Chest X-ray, AP view. Patient: 48 years old, sex M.
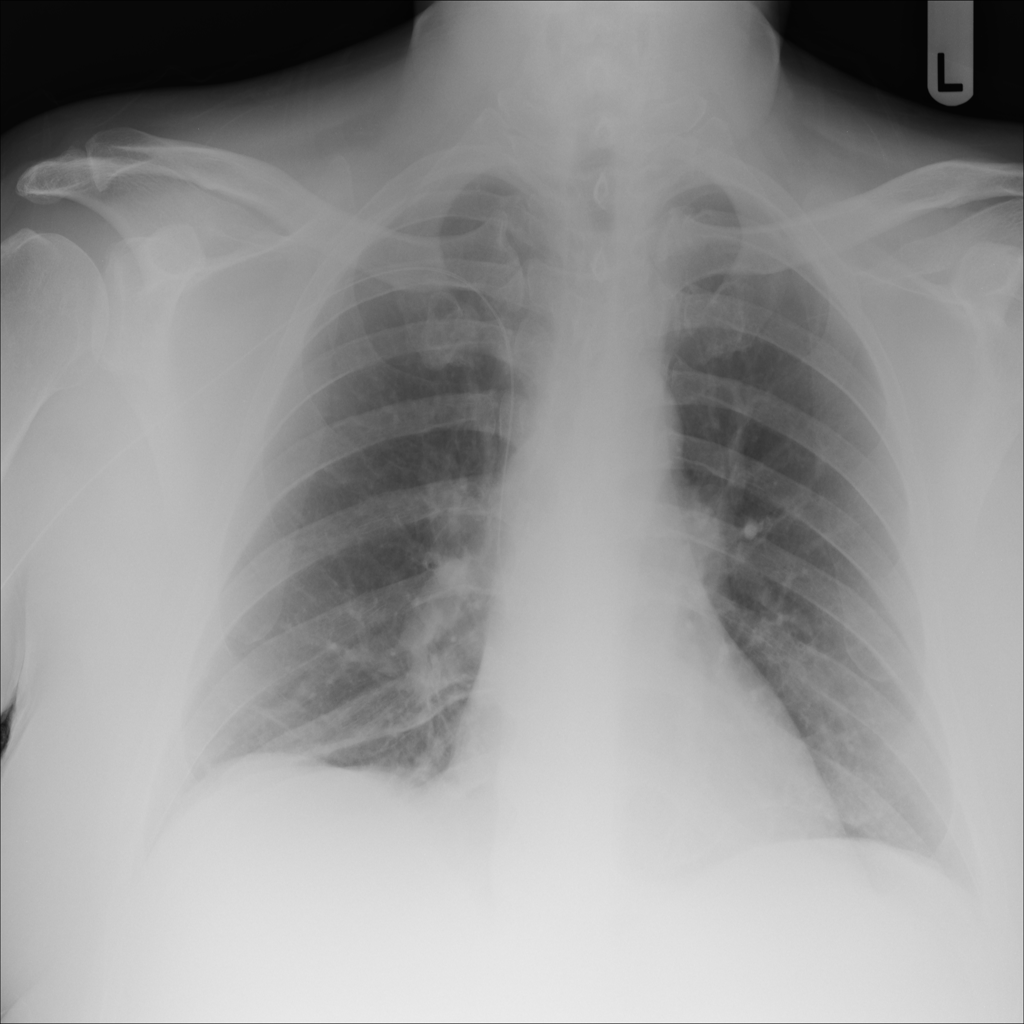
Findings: Atelectasis